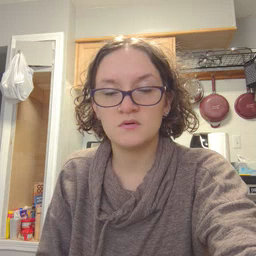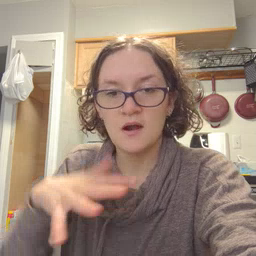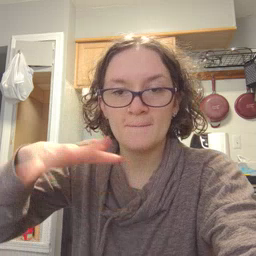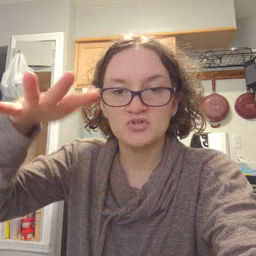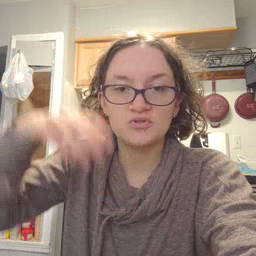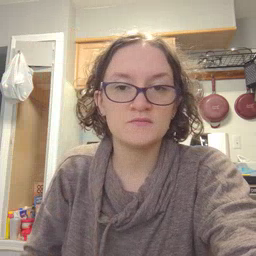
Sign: helicopter